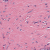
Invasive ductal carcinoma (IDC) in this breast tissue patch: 1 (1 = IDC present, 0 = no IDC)